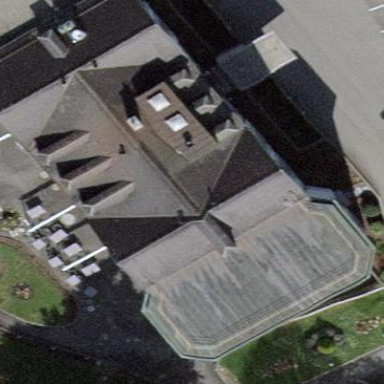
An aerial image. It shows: Hotel building.